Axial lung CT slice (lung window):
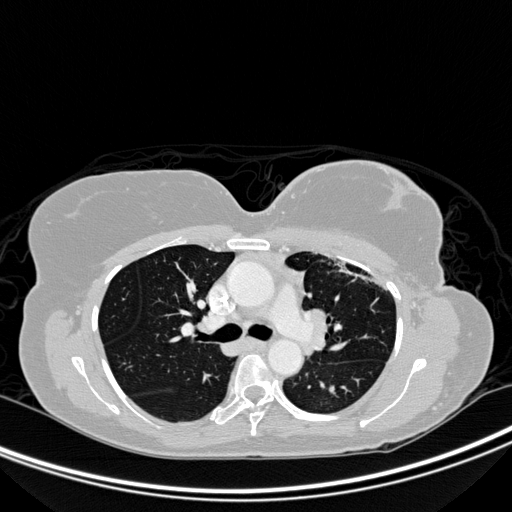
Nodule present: no